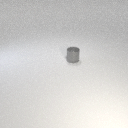
small gray metal cylinder